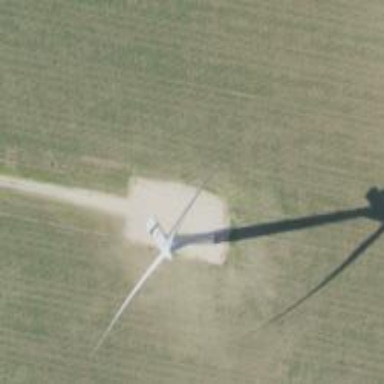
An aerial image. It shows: Wind generator powered by Vestas horizontal axis wind turbine.